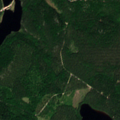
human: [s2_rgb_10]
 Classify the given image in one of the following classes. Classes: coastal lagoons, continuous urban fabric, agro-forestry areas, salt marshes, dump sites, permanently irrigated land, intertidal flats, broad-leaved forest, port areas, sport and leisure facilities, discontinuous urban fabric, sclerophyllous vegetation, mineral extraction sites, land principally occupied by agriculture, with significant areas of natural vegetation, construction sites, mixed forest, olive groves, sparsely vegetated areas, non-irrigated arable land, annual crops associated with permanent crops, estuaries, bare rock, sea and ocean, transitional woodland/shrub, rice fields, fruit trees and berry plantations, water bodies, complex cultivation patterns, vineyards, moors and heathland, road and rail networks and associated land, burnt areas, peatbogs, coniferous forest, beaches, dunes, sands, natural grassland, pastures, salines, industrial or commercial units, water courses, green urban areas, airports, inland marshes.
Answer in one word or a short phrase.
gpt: coniferous forest, mixed forest, water bodies